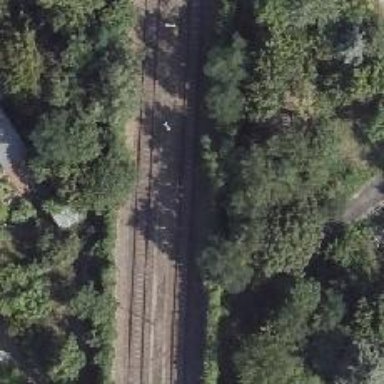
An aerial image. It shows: Railway spur service.